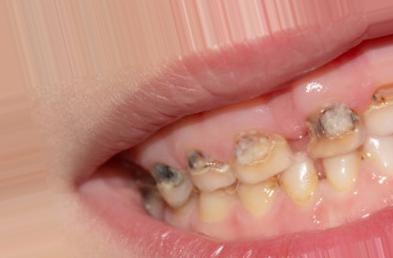
Condition: Caries